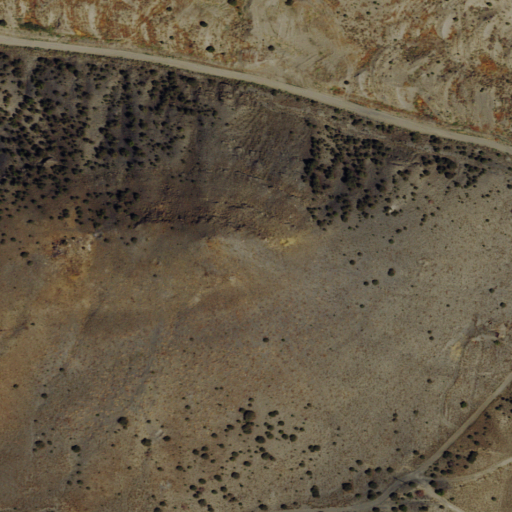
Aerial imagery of mountain in Nevada named Mount Moriah containing shrub and evergreen forest